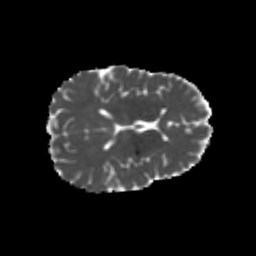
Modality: MD
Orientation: axial
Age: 23
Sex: female
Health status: healthy
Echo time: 0.074 s